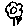
Label: flower